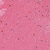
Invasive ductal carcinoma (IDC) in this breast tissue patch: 0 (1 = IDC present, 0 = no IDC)